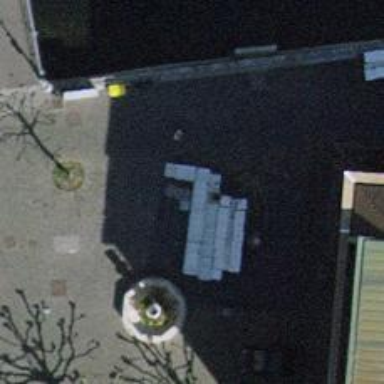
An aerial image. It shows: Outdoor seating area for leisure land.